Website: macys
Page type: account-selection
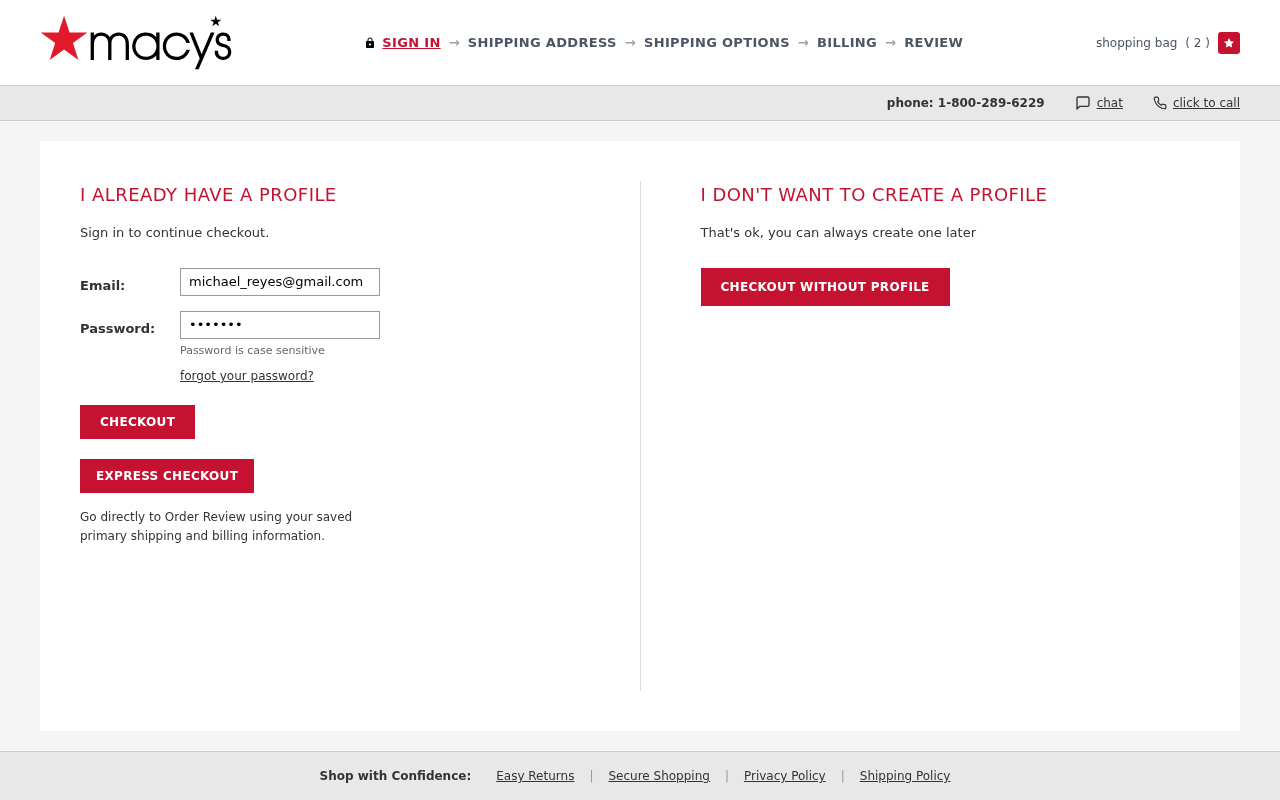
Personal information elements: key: PII_EMAIL
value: michael_reyes@gmail.com
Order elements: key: ORDER_NUM_ITEMS
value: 2